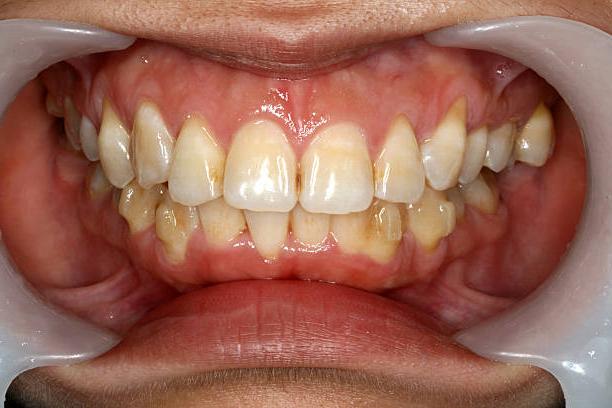
Condition: Gingivitis